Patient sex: F
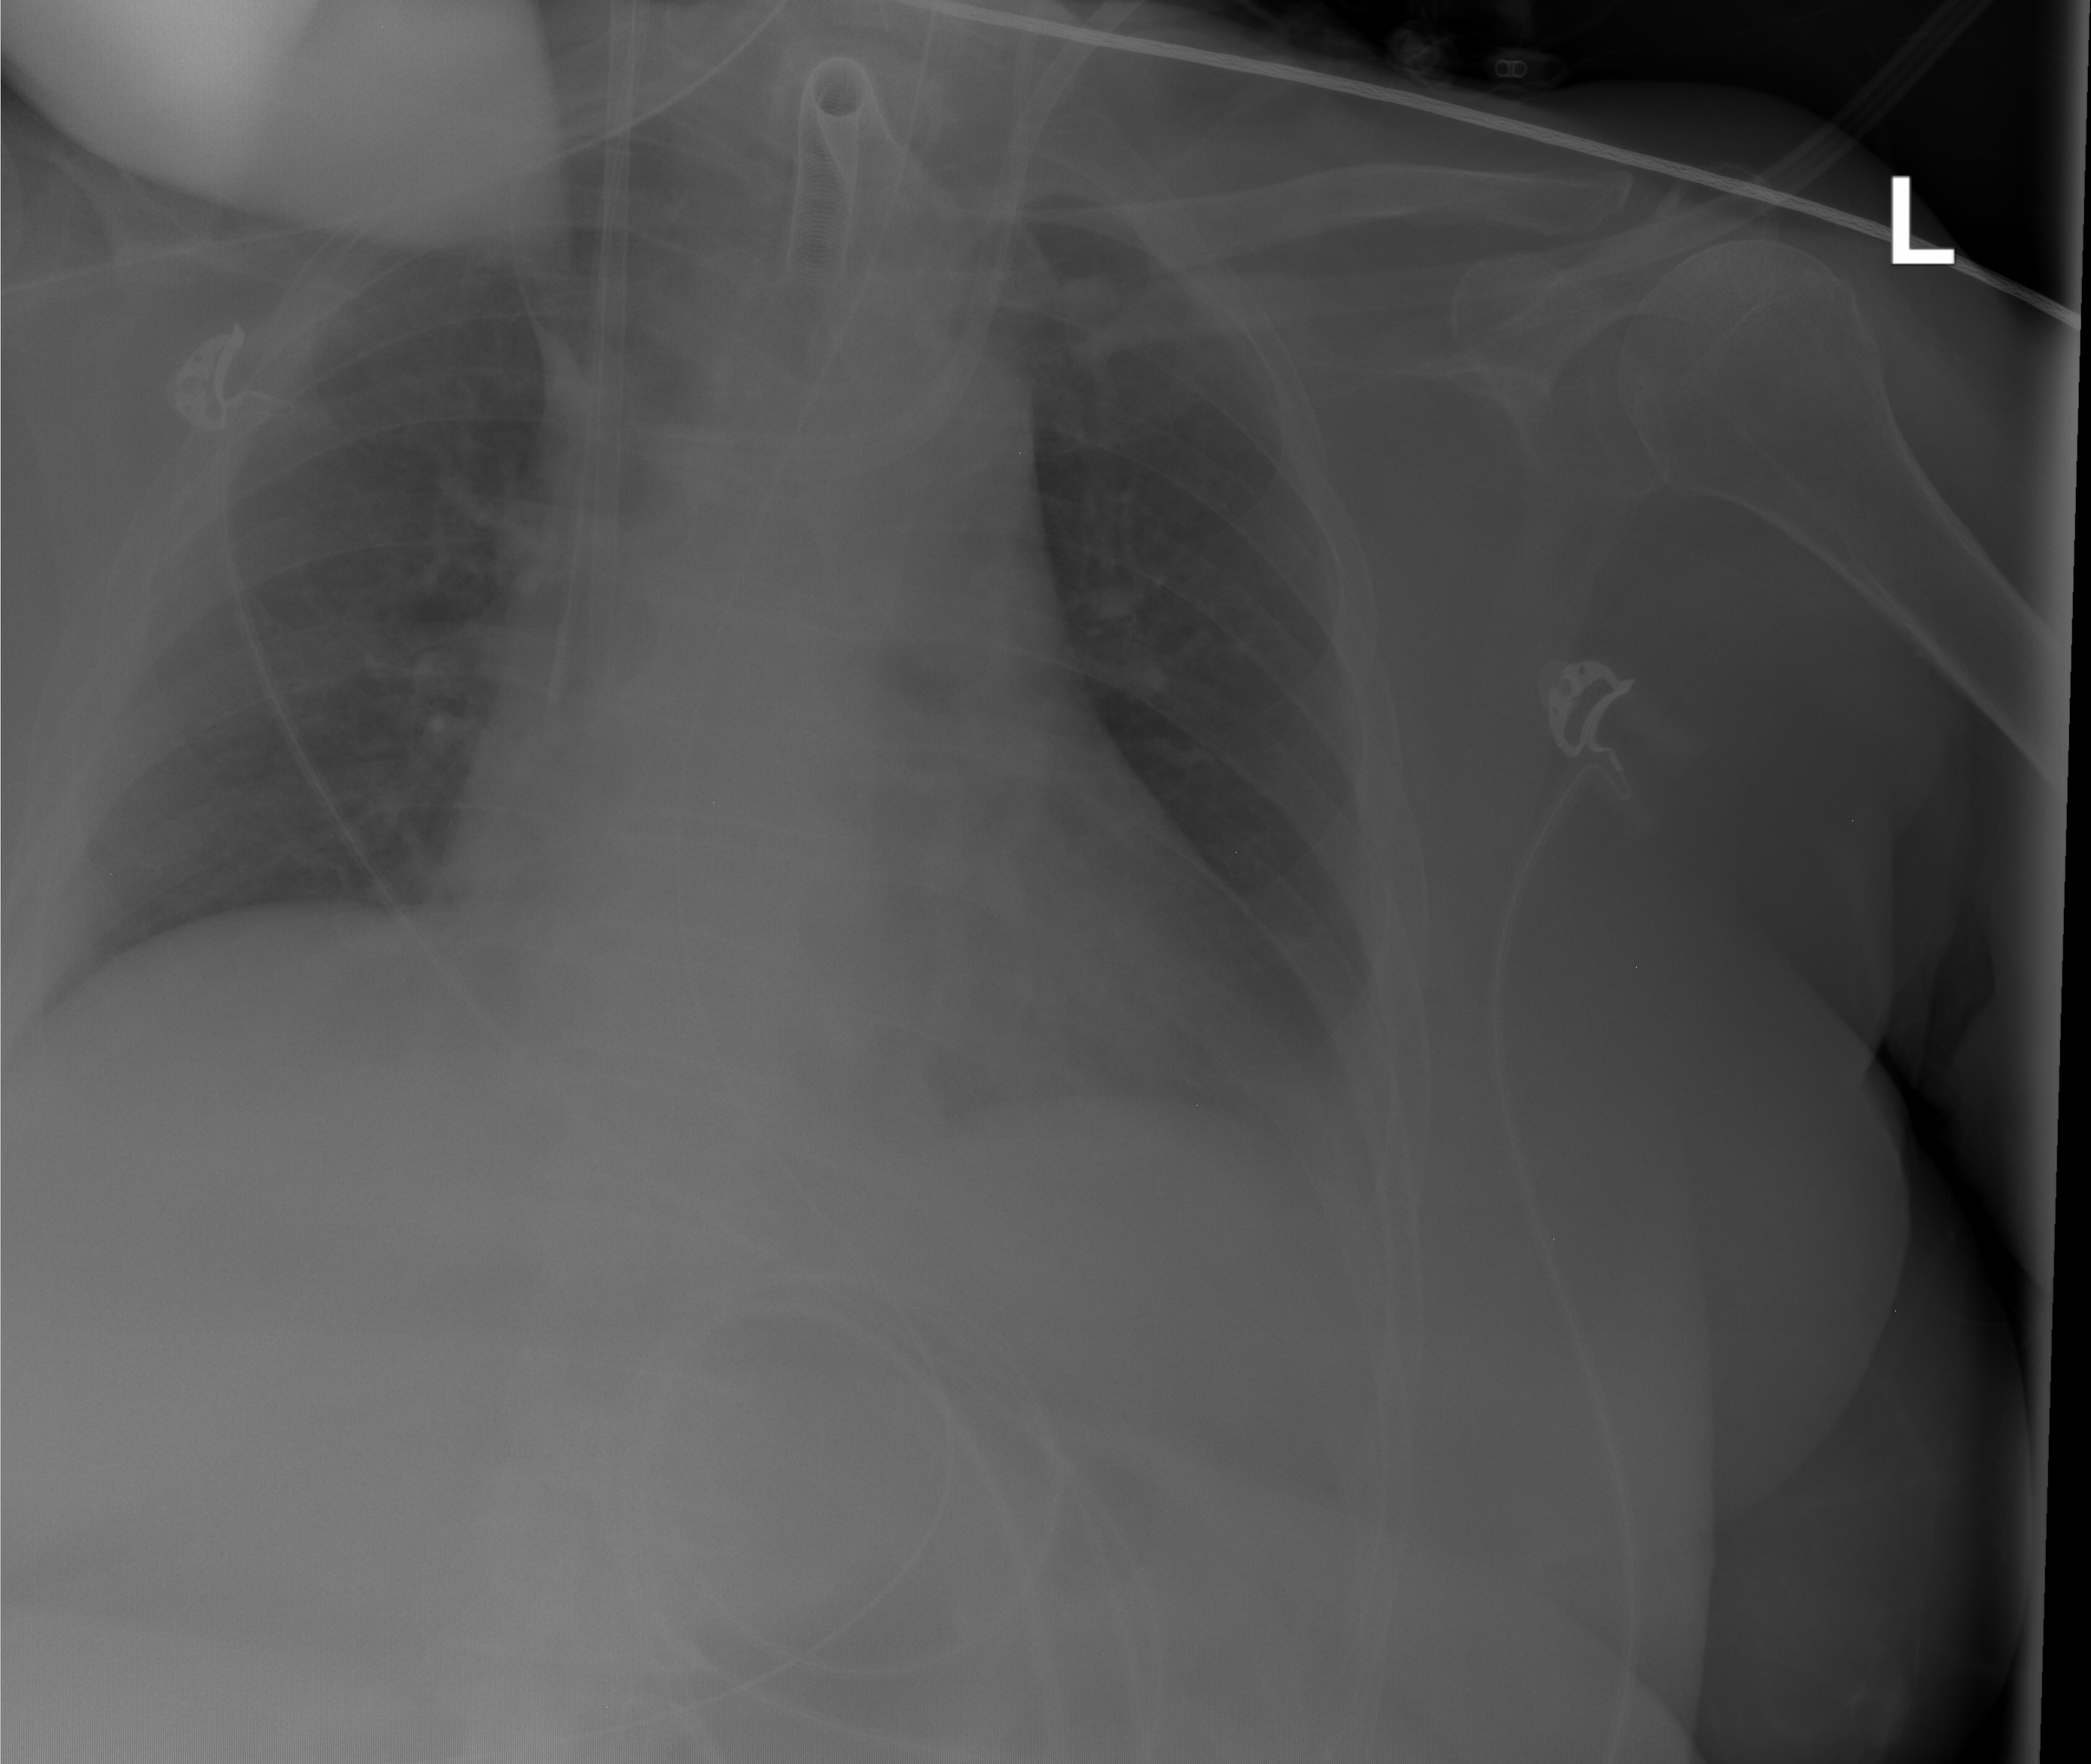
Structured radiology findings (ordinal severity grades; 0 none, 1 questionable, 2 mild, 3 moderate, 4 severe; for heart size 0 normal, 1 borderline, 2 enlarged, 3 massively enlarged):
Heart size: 2
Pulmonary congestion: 0
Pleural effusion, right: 0
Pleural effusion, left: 2
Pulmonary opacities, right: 0
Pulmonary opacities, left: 0
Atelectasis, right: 0
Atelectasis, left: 1